Question: i'm trying to use dynamic typing in Obj-C, i've got following code and errors:

For me it seems good, but it don't want to work, any ideas?
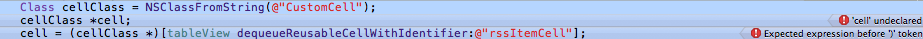
Answer: Since you are not actually creating a new instance (just retrieving one), there is no need for this. This is sufficient:
'''
// If we don't know the exact class of the cell, type it with the common superclass of all cells
UITableViewCell *cell = [tableView dequeueReusableCellWithIdentifier:@"rssItemCell"];
'''